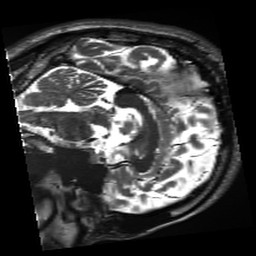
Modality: inplaneT2
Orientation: sagittal
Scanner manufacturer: siemens
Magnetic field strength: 3 T
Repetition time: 11 s
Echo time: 0.059 s